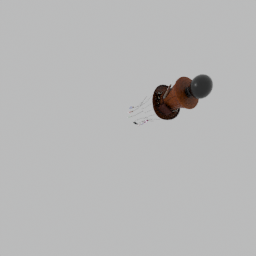
Label: people